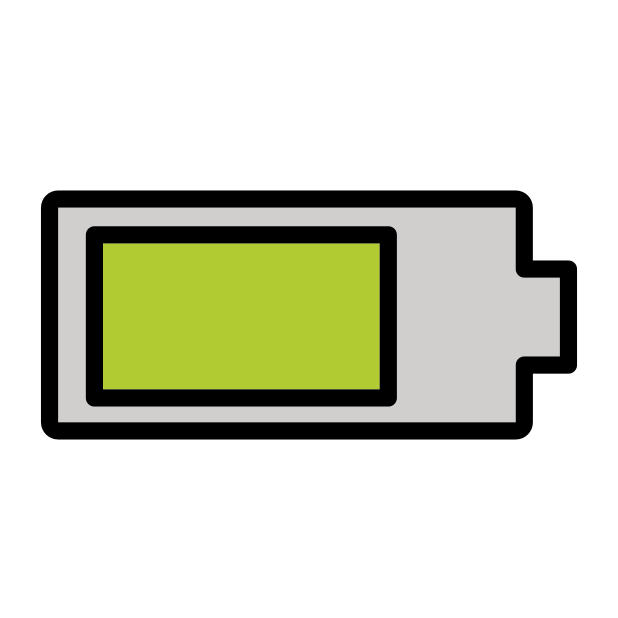
Emoji: 🔋
Name: battery
Unicode: 0x1f50b